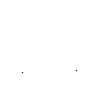
Particle: kaon